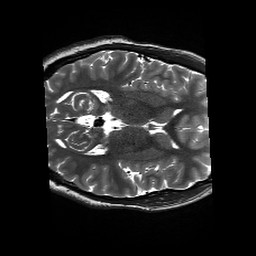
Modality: T2w
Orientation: axial
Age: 19
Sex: female